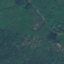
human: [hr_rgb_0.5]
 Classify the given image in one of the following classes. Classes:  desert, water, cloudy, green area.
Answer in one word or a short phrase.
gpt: green area